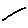
Label: line